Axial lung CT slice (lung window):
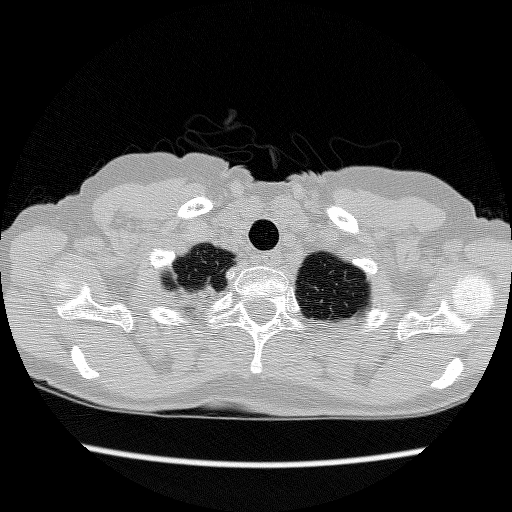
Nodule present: no